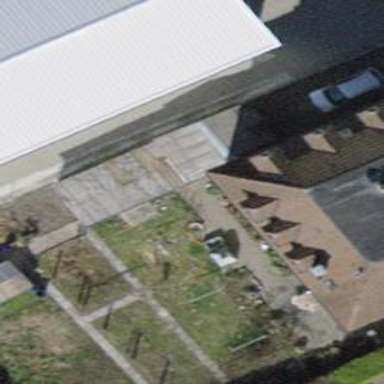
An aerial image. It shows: Group of garages.